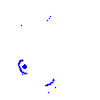
Particle: pion